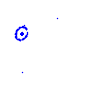
Particle: kaon